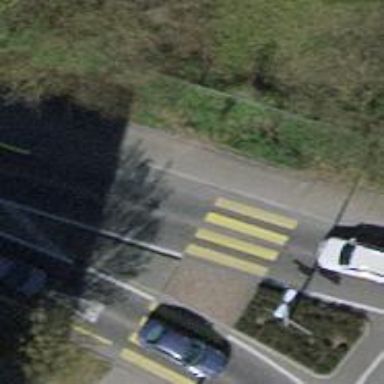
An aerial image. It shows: Marked zebra crossing with island.